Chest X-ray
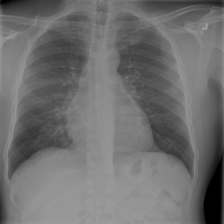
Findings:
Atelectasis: negative
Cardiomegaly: negative
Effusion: negative
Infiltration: negative
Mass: negative
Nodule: negative
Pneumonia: negative
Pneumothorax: negative
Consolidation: negative
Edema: negative
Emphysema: negative
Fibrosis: negative
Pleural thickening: negative
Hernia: negative